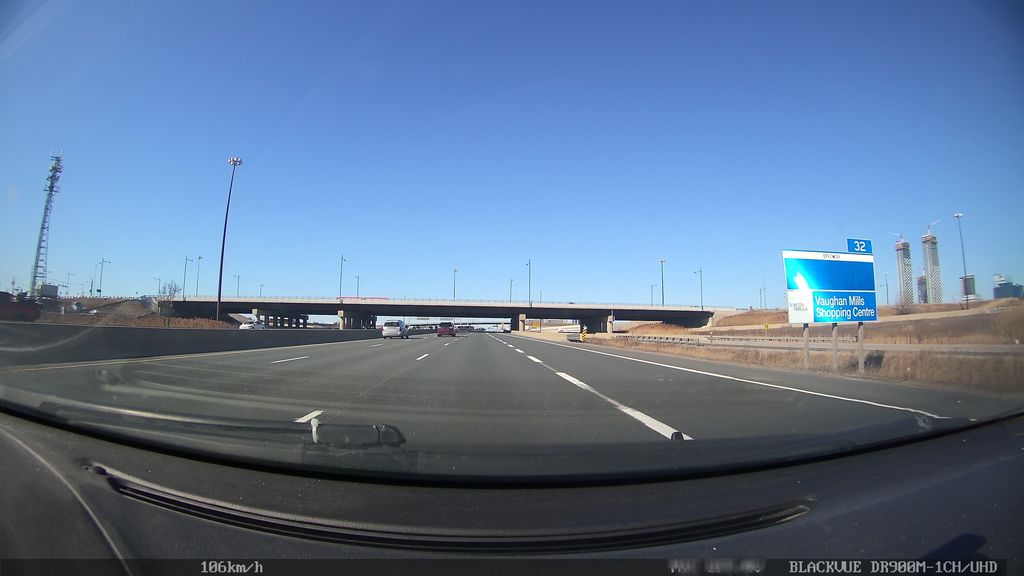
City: toronto